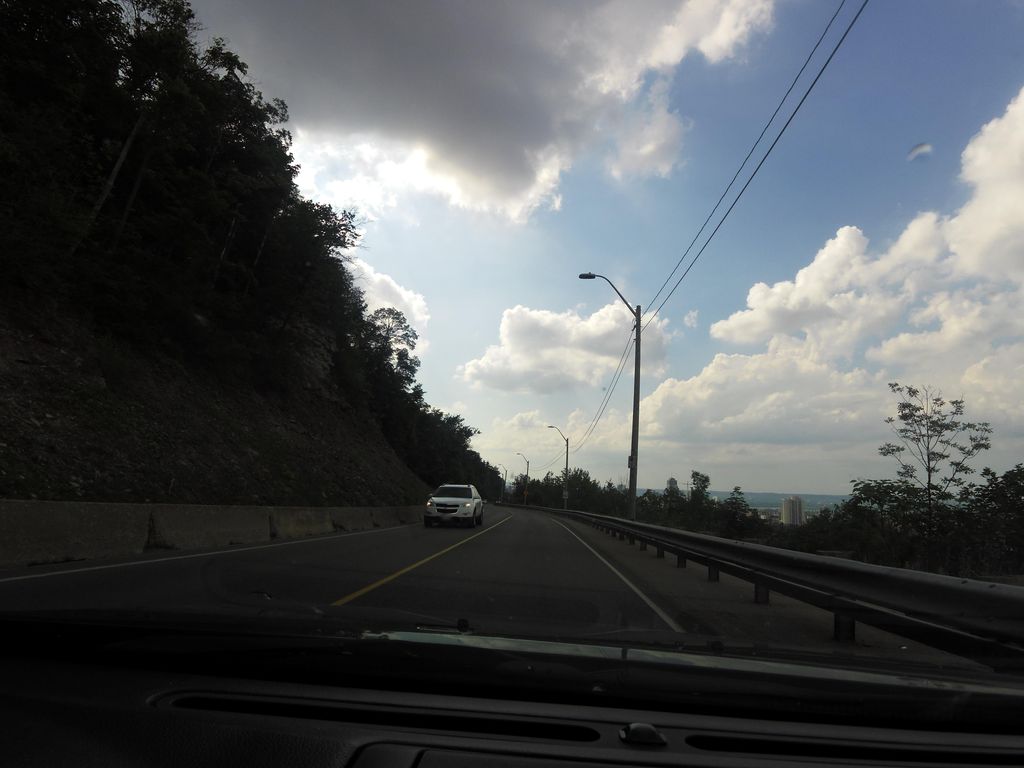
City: hamilton